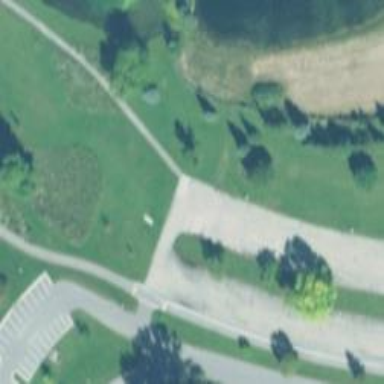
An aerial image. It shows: Disc golf hole.